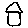
Label: house